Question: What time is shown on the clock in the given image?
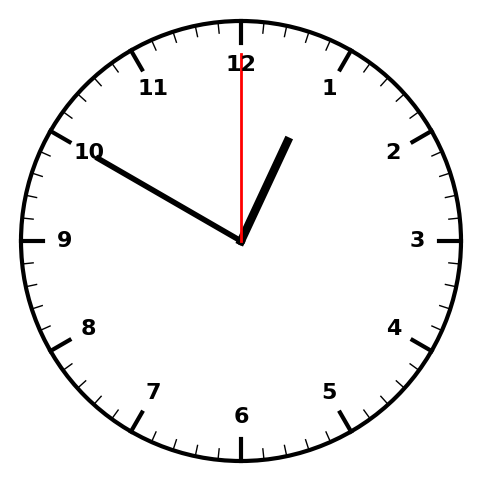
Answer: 12:50:00